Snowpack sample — Loveland Pass, Silver Plume, Colorado, USA (2/11/26, 12:00 PM MST)
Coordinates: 39.663, -105.886
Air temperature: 35 °F
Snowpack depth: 82 cm
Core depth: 20 cm
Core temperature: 17.6 °F
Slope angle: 13°, slope face: 12°
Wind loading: high
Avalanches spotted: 1
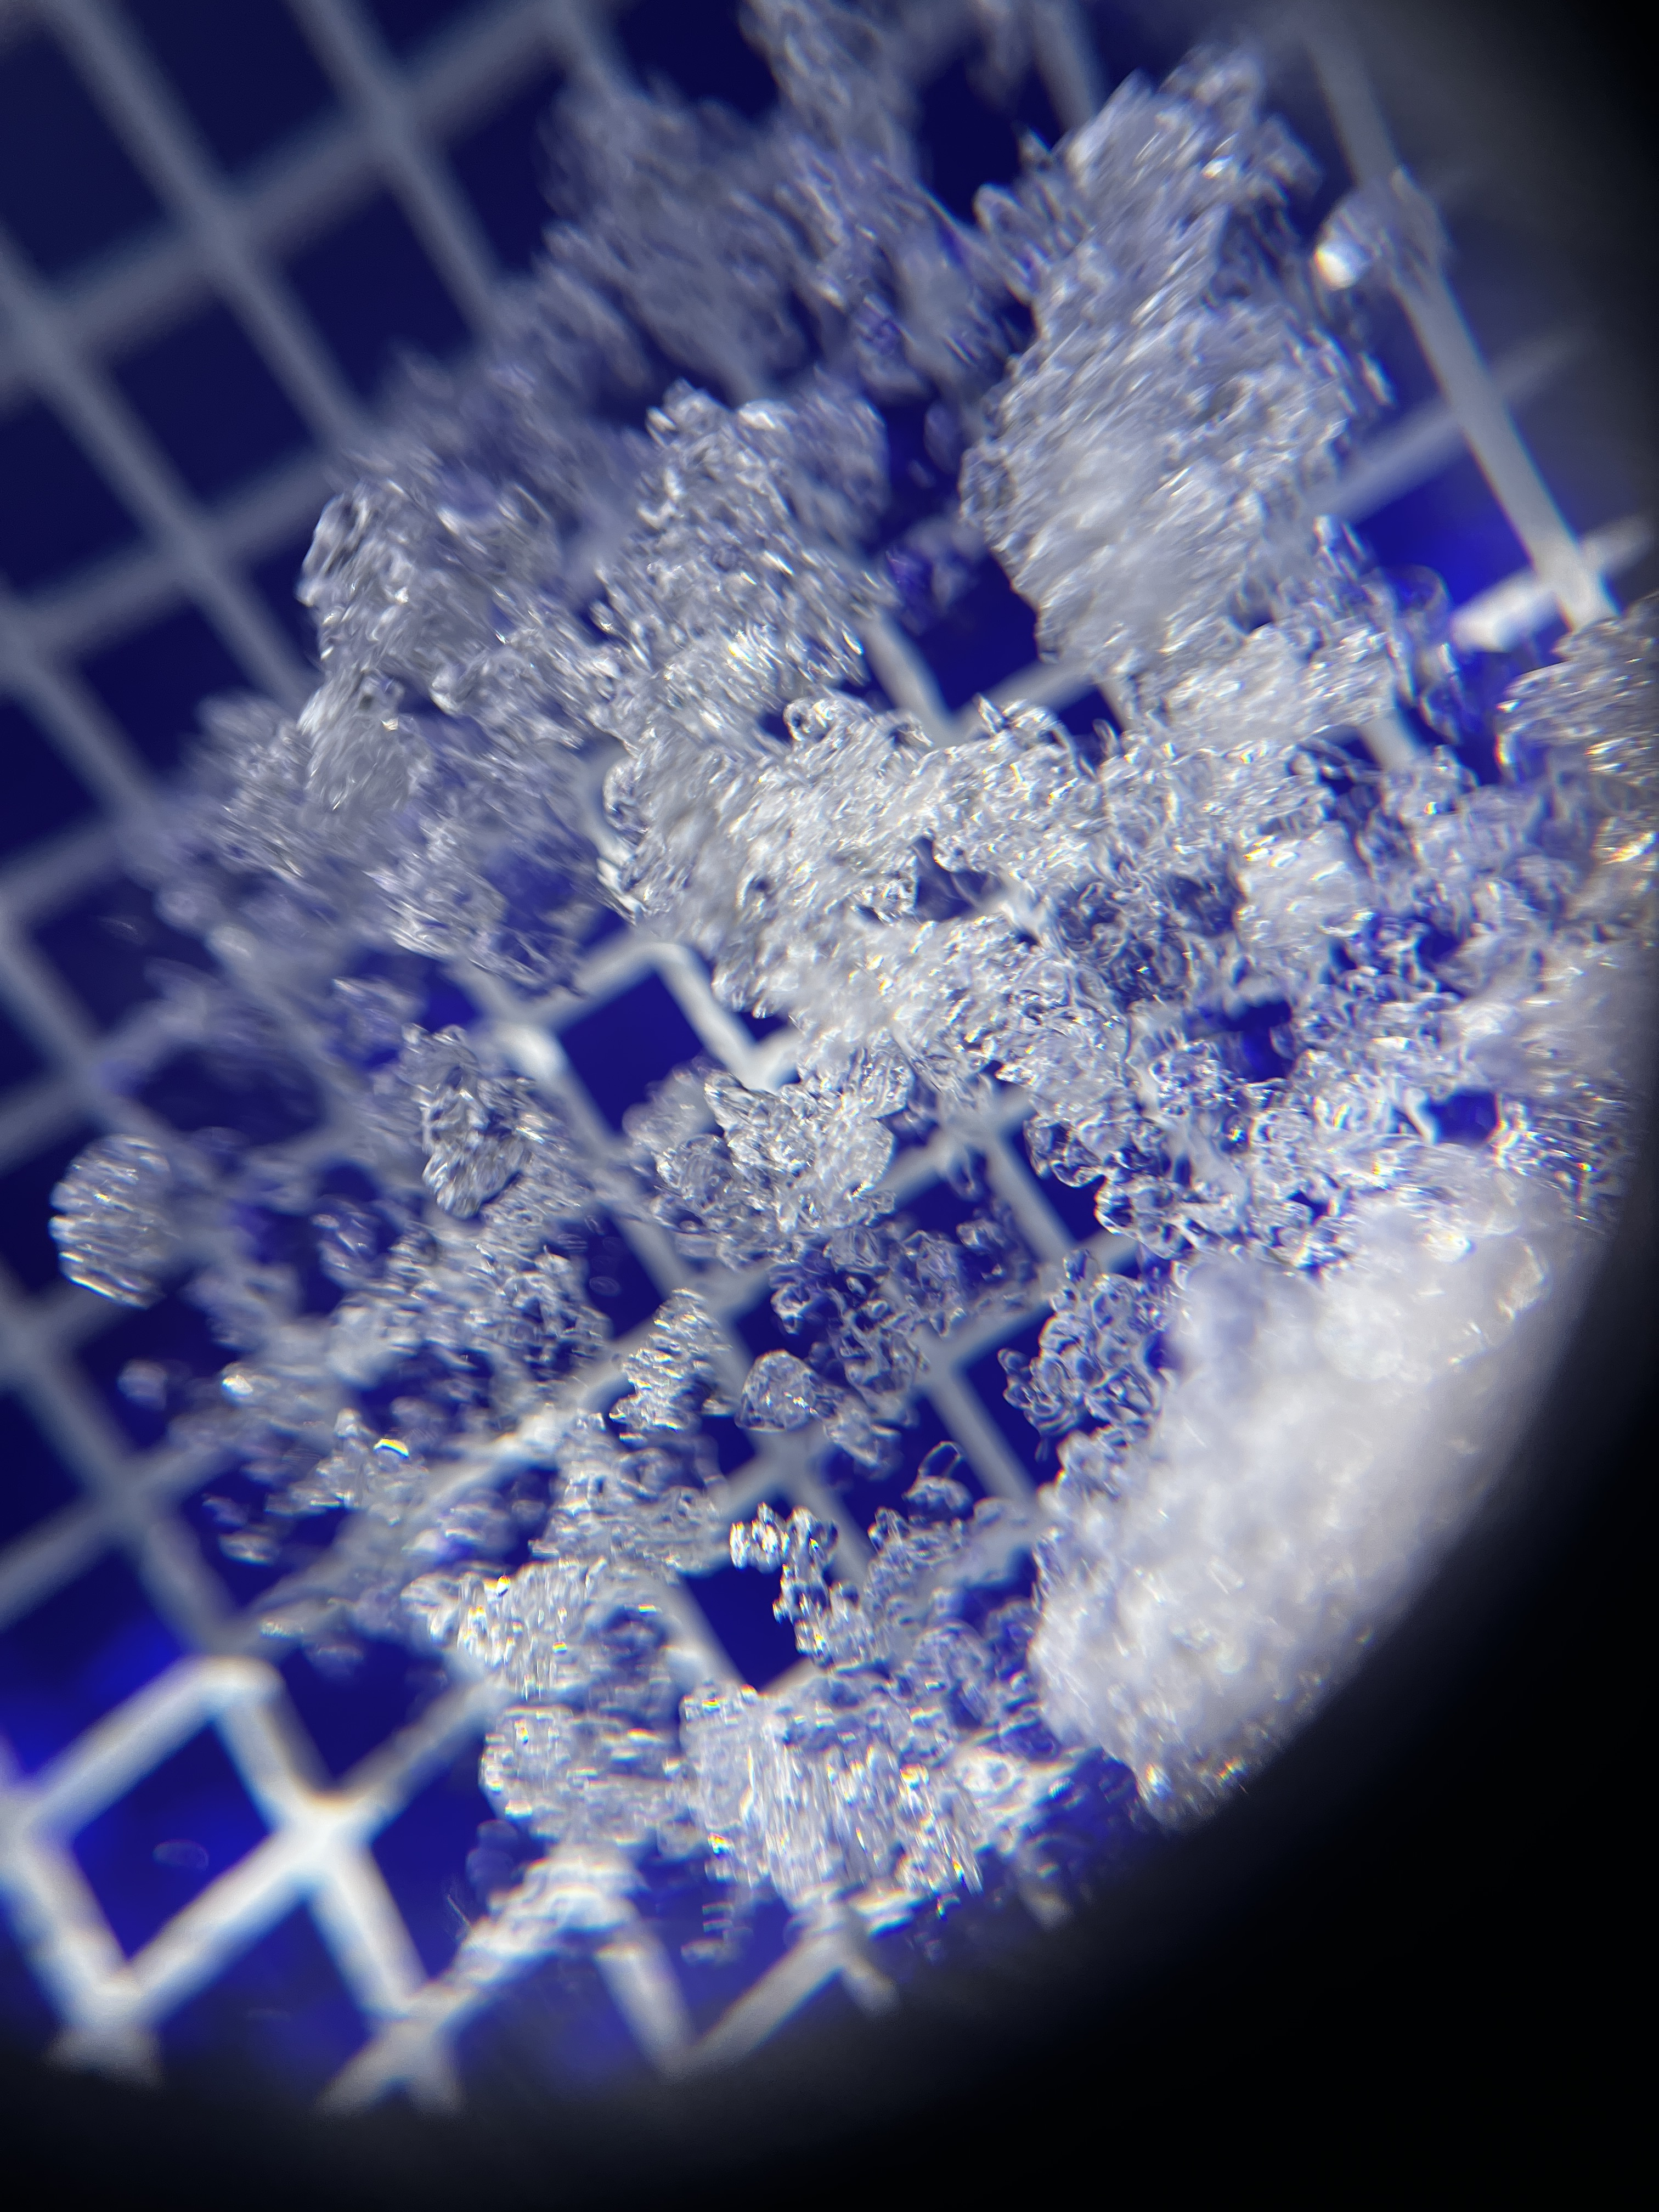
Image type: magnified_profile
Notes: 1 small avalanche spotted on the north side of the bowl, lots of wind loading